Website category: jobs
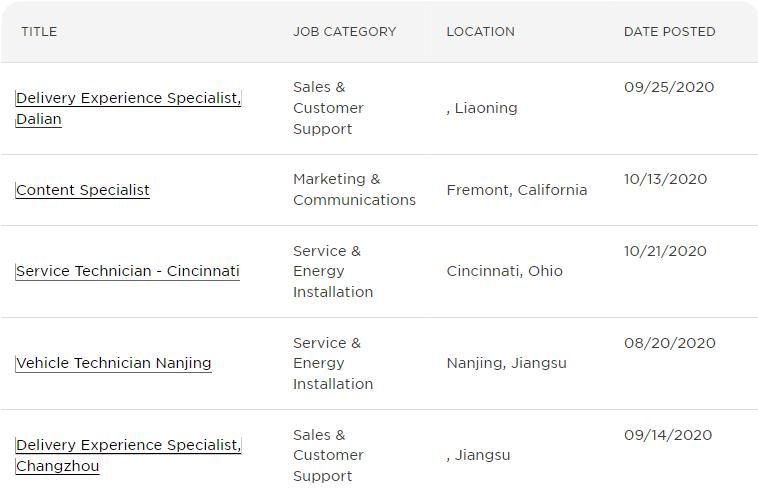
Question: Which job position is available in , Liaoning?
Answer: Delivery Experience Specialist, Dalian

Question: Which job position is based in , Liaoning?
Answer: Delivery Experience Specialist, Dalian

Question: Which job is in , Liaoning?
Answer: Delivery Experience Specialist, Dalian

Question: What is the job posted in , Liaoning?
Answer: Delivery Experience Specialist, Dalian

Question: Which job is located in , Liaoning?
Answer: Delivery Experience Specialist, Dalian

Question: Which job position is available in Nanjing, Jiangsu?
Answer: Vehicle Technician Nanjing

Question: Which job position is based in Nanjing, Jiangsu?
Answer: Vehicle Technician Nanjing

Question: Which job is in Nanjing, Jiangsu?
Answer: Vehicle Technician Nanjing

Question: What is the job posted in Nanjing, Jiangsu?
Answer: Vehicle Technician Nanjing

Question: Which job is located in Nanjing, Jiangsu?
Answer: Vehicle Technician Nanjing

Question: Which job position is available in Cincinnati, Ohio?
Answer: Service Technician - Cincinnati

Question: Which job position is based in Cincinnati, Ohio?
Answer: Service Technician - Cincinnati

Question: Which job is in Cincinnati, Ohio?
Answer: Service Technician - Cincinnati

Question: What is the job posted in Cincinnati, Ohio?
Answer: Service Technician - Cincinnati

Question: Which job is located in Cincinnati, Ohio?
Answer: Service Technician - Cincinnati